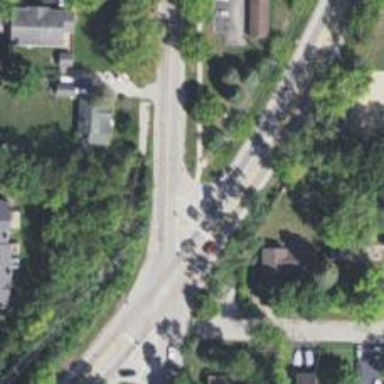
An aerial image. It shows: Uncontrolled road crossing.